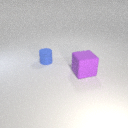
small blue rubber cylinder to the left of large purple rubber cube